Question: I now have the ChooserExample program that comes with dropbox-android-chooser-sdk-1.0 working from level 10 up through 19.
Regardless of the kind of link I choose (preview or direct) the URL's it produces are huge long. Looks like 75 characters or more.
But on my PC, if I pick up the public link on that same dropbox picture it's much shorter:
<URL>
Why can't the chooser produce such a nice short link?
Thanks,
Dean
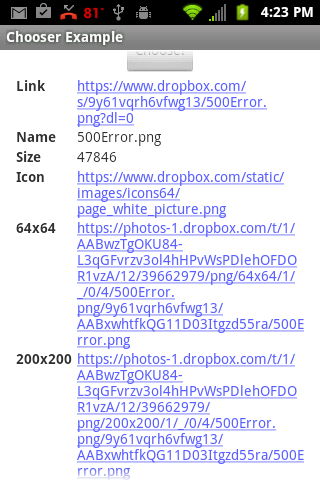
Answer: The simple answer is that the Chooser returns a different kind of link. It's the same kind of link as used for the shared link feature in the rest of Dropbox:
<URL>
It is also is a bit more configurable:
<URL>
The /u/ link you mentioned is a link from the old Public folder:
<URL>
(To be clear, this is referring to the main /s/ link from the screenshot. The thumbnail links are longer yet, as they are yet another kind of link with different properties.)